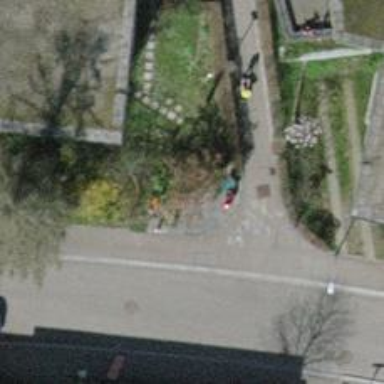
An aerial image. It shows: Bench.